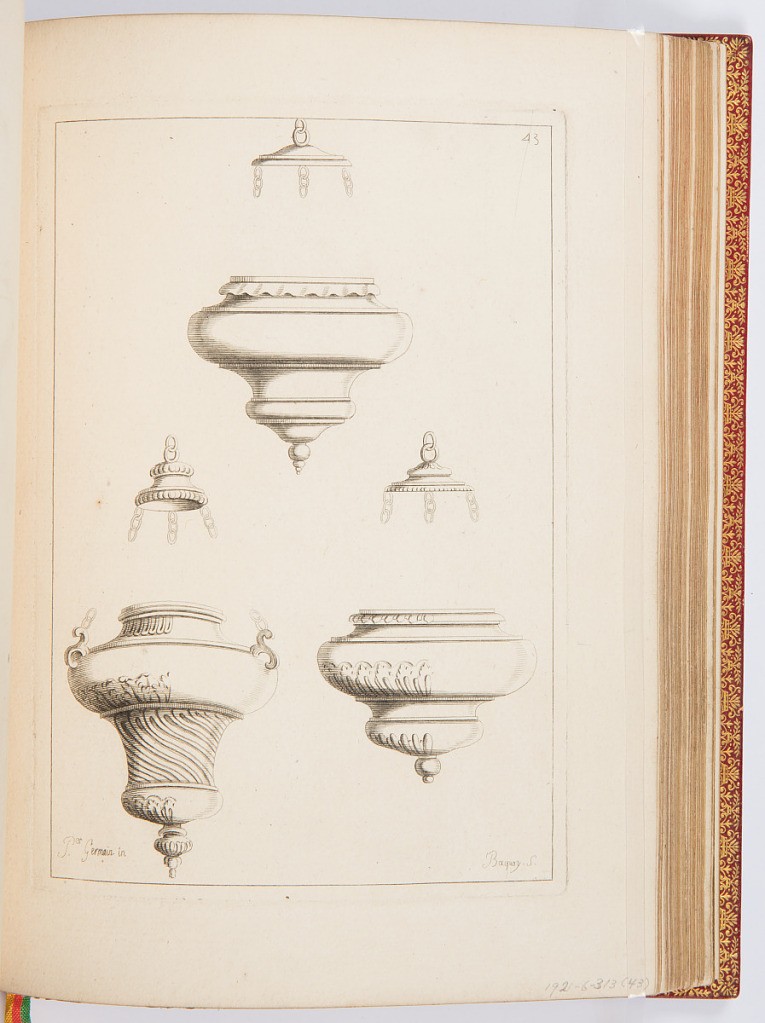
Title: Lampes
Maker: Pierre Germain, French, 1703 - 1783
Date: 1748
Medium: Etching on laid paper
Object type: Print
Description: Designs for three pendant lanterns decorated with ornament motifs including spiral fluting, acanthus leaves, gadrooning, and scalloping. The plate is signed and numbered.